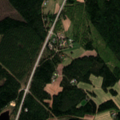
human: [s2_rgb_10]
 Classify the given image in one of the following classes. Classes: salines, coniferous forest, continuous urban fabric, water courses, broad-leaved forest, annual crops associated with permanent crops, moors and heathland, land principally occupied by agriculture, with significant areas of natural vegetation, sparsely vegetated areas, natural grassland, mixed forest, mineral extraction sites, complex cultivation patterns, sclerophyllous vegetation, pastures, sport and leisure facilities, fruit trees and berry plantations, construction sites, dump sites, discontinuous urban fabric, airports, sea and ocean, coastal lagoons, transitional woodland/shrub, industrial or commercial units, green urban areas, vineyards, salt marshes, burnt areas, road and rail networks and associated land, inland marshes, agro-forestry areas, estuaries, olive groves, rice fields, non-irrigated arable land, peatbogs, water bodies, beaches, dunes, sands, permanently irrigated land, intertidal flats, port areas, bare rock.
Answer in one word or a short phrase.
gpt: non-irrigated arable land, coniferous forest, mixed forest